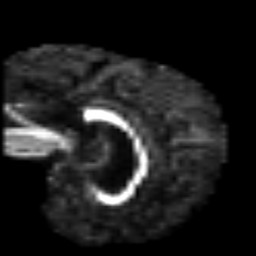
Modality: FA
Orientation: sagittal
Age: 69
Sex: male
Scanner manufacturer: siemens
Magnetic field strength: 3 T
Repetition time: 3.2 s
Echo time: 0.081 s